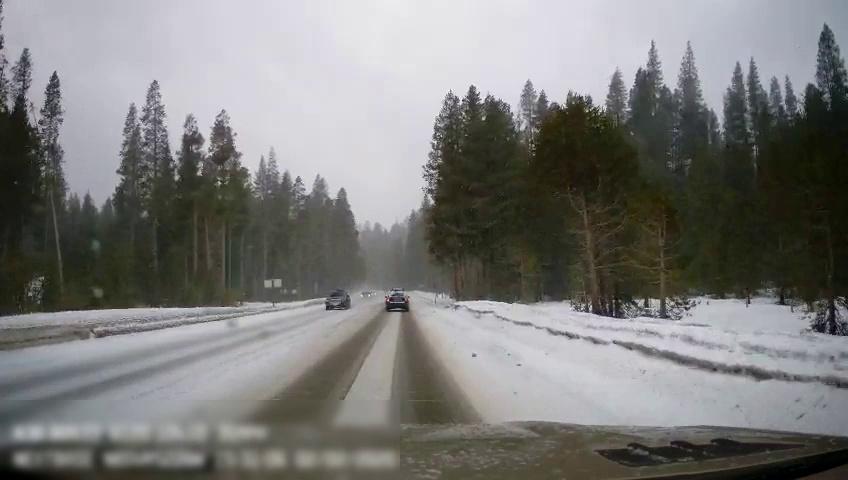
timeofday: Day
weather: Snowy
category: Drivable Space
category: Vehicles | SUV
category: Vehicles | SUV